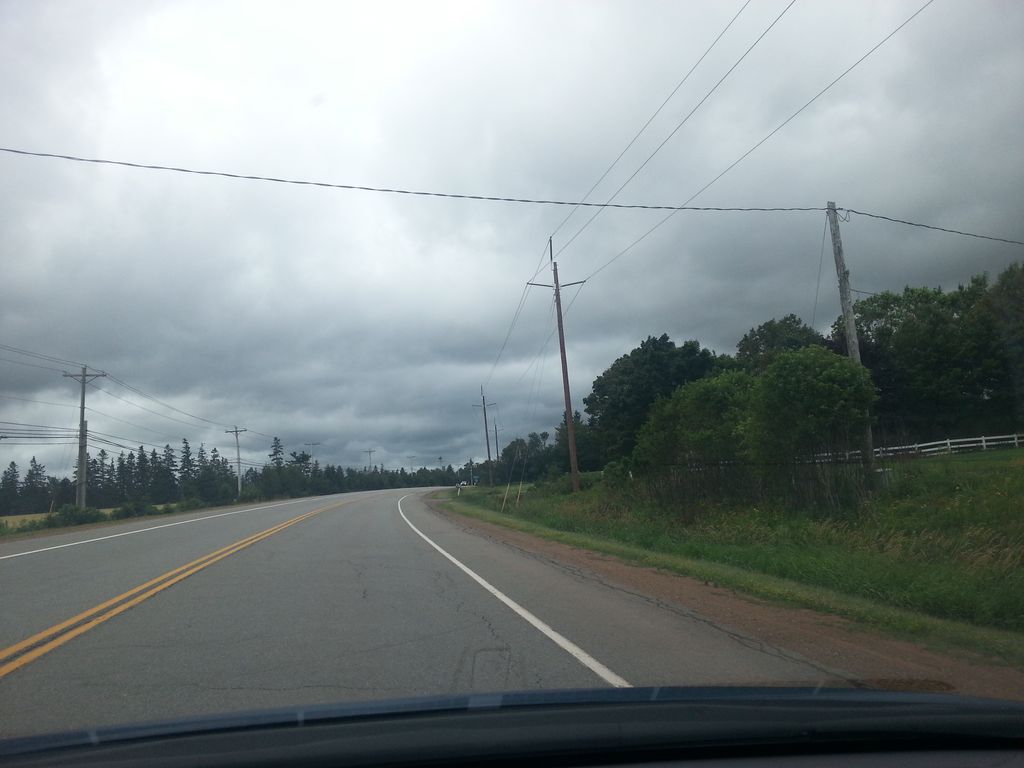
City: charlottetown